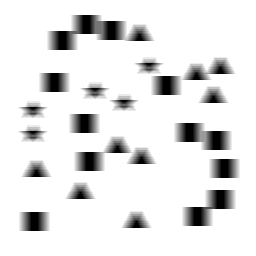
Squares: 13
Triangles: 9
Stars: 5
Total shapes: 27